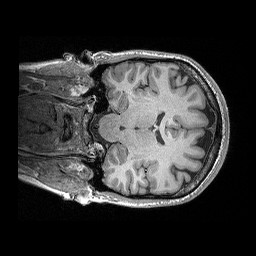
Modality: T1w
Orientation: coronal
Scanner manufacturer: siemens
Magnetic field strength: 3 T
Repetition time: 2.3 s
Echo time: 0.00298 s